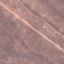
Land use / land cover class: HerbaceousVegetation